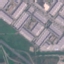
Land use / land cover: Industrial